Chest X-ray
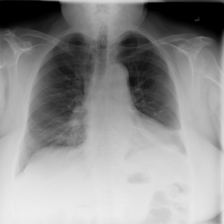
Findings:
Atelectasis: positive
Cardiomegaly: negative
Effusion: negative
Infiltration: negative
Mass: negative
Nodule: negative
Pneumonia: negative
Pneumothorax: negative
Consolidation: negative
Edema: negative
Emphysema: negative
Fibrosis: negative
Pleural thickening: negative
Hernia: negative